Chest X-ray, PA view. Patient: 60 years old, sex F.
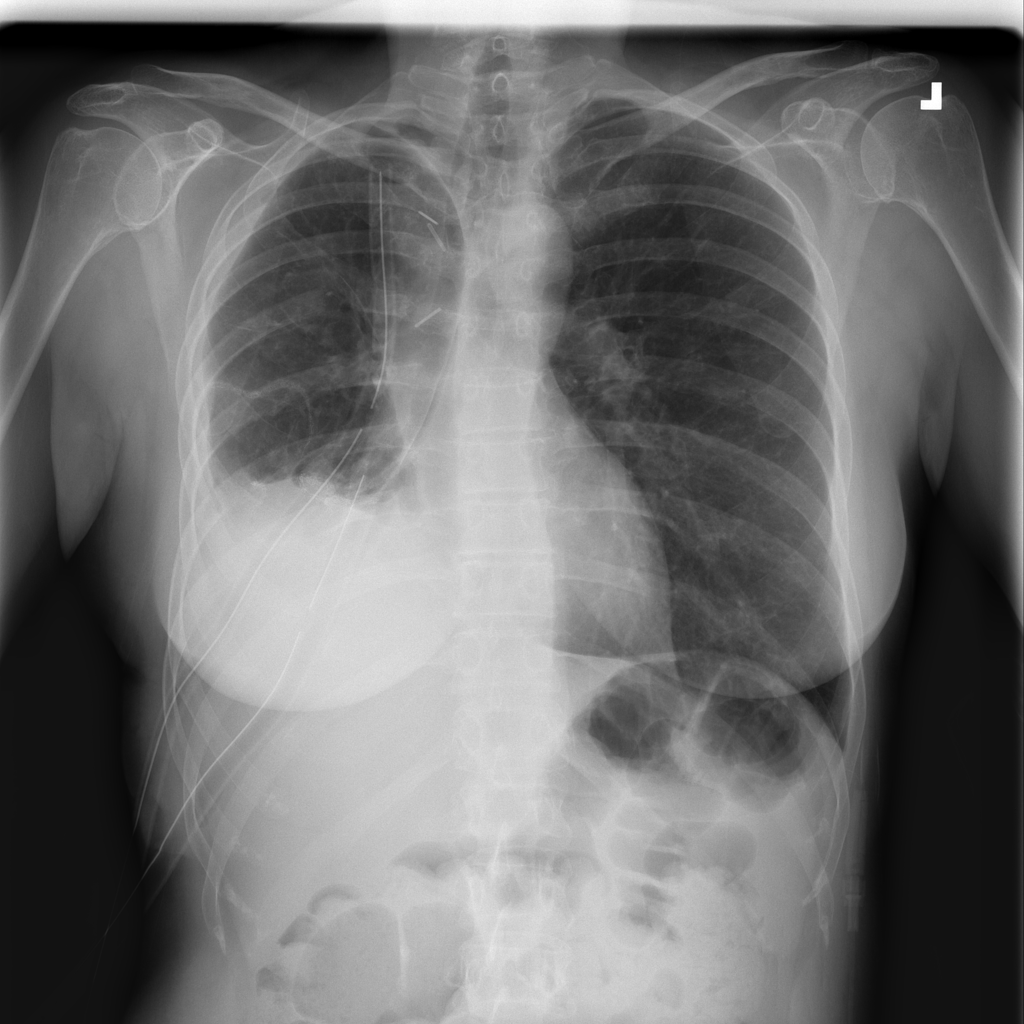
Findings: No Finding